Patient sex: F
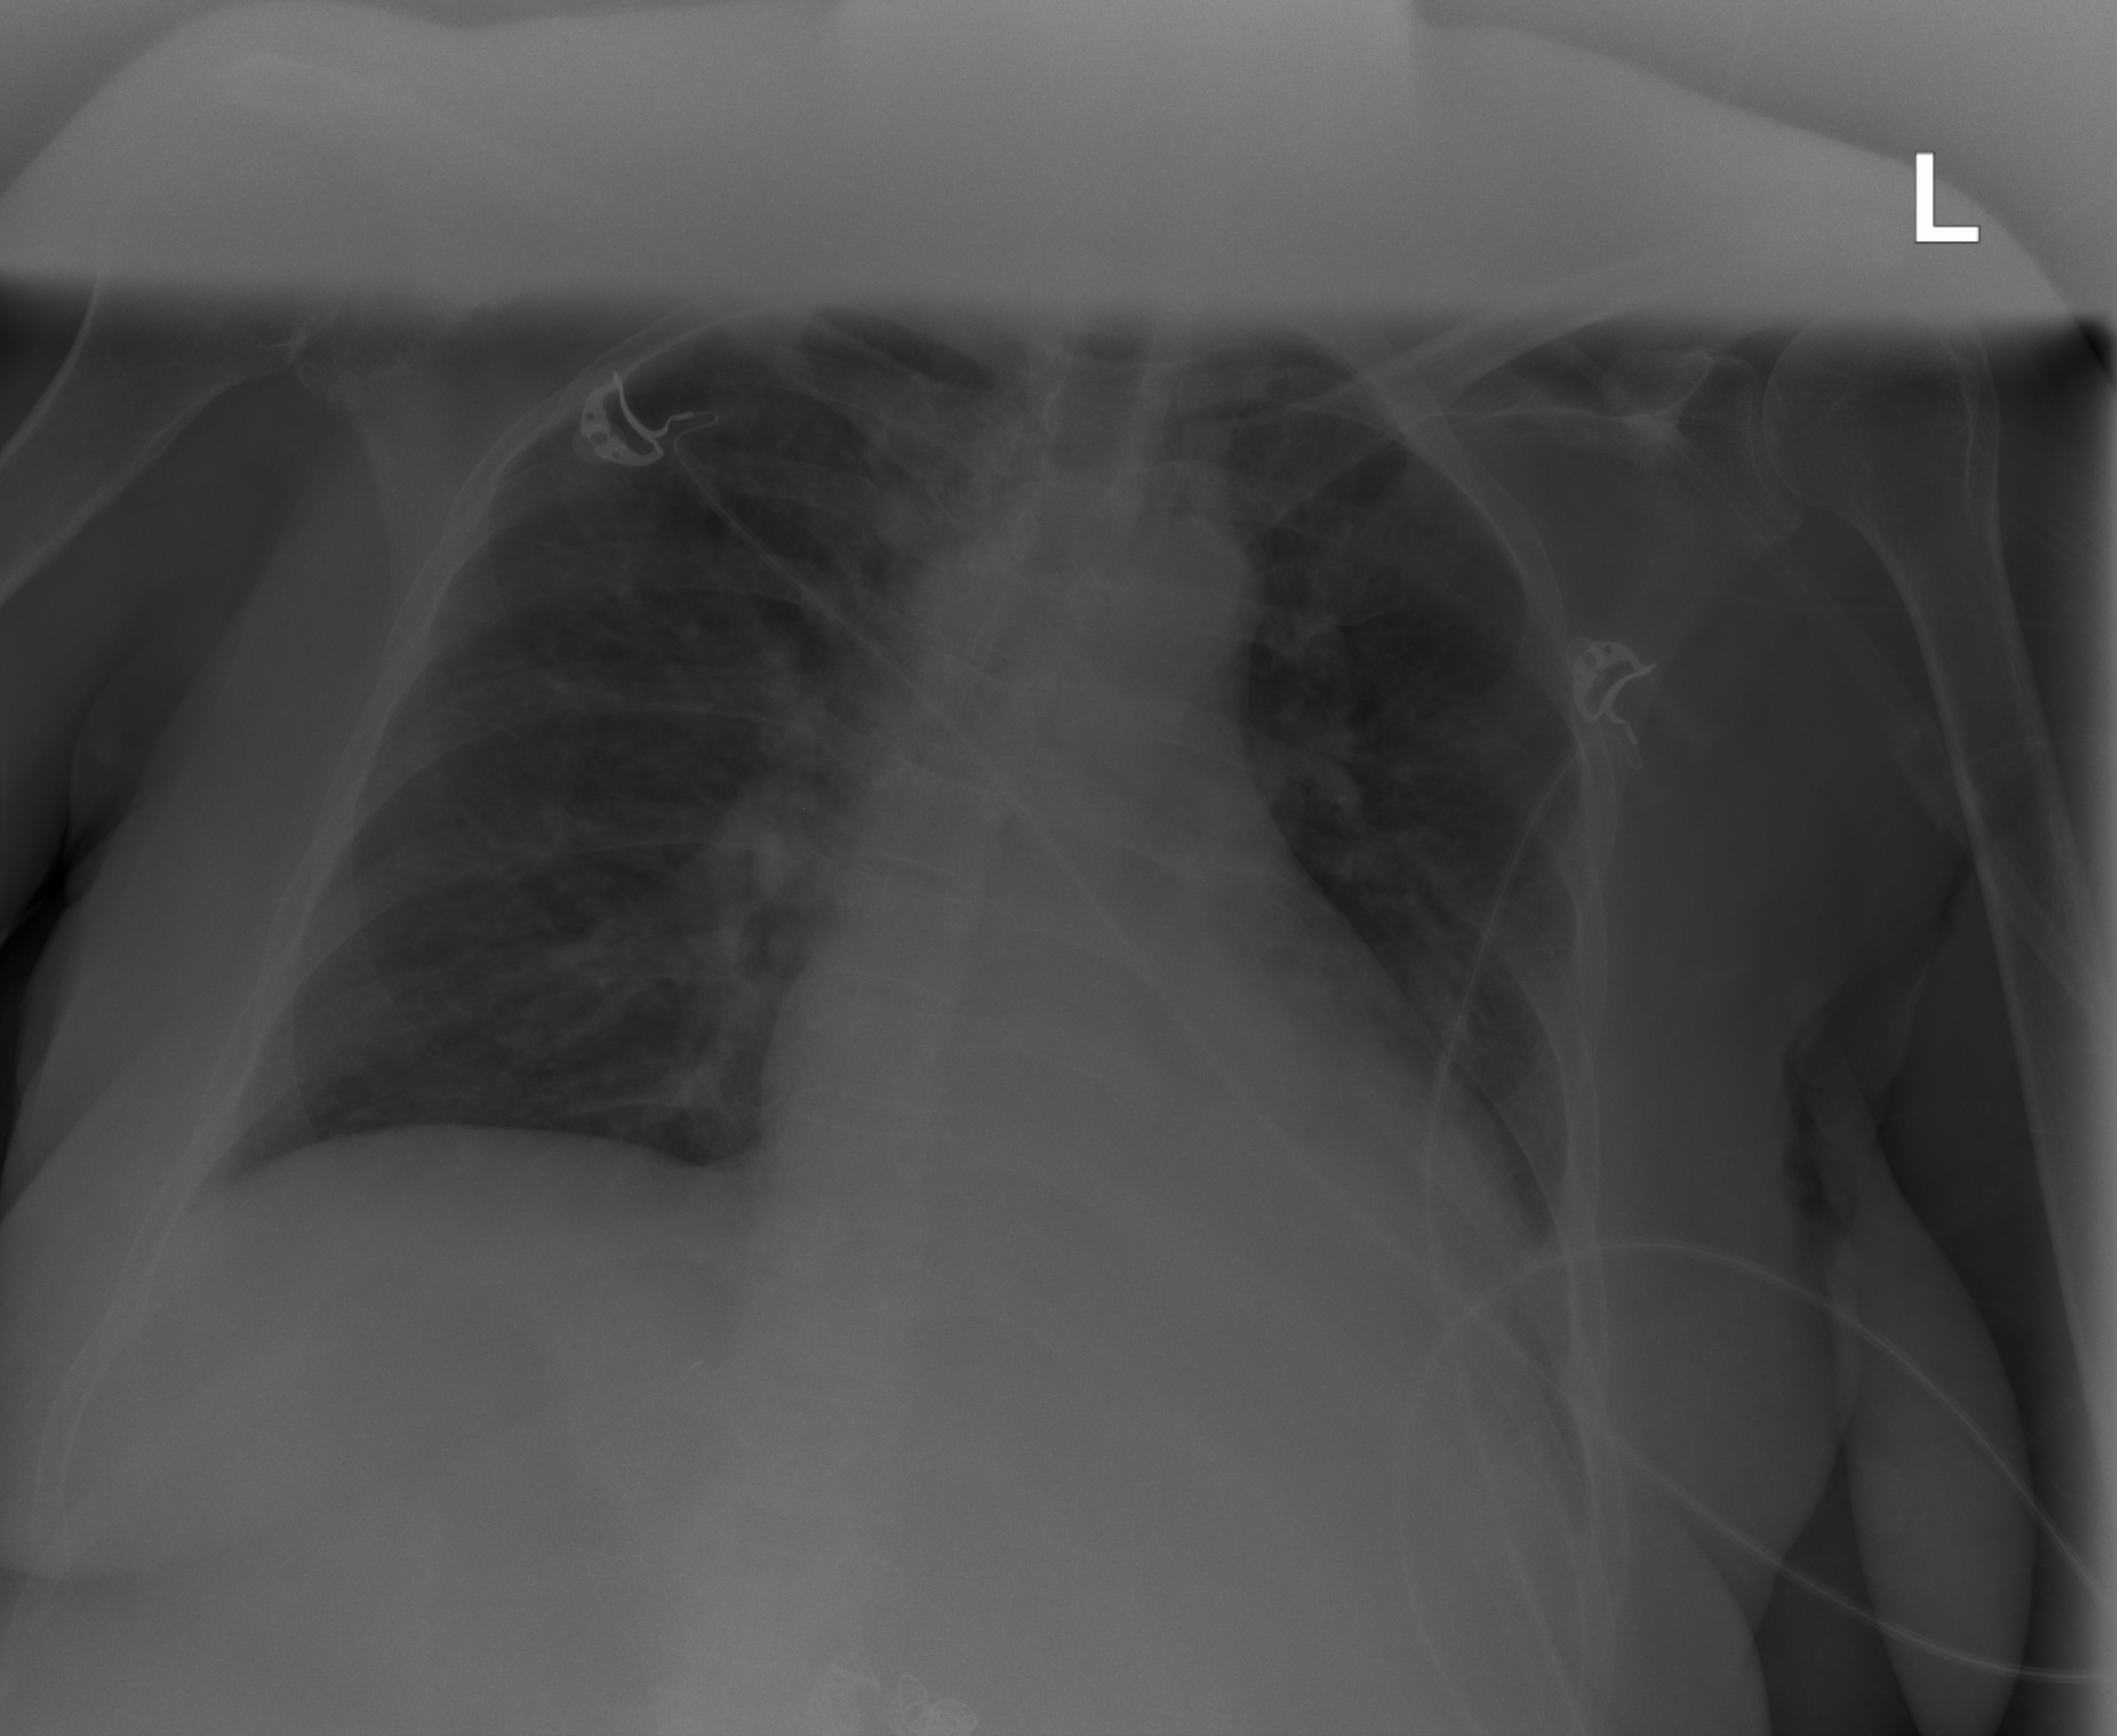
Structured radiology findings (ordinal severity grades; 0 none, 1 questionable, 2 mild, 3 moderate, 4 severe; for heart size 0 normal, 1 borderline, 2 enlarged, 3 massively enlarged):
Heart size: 2
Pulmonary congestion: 2
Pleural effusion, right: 0
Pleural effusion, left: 0
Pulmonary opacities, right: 0
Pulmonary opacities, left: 0
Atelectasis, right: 0
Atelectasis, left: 0